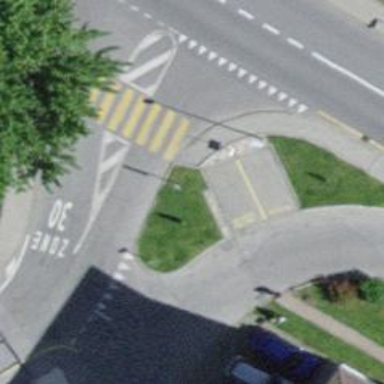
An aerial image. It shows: Bus stop with platform for public transport.